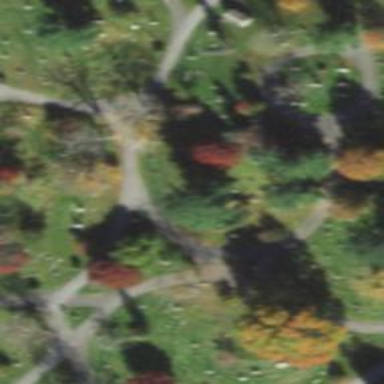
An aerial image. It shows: Sector in the cemetery.